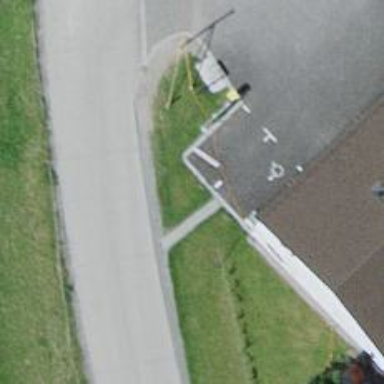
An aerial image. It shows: Post box is visible.